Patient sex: F
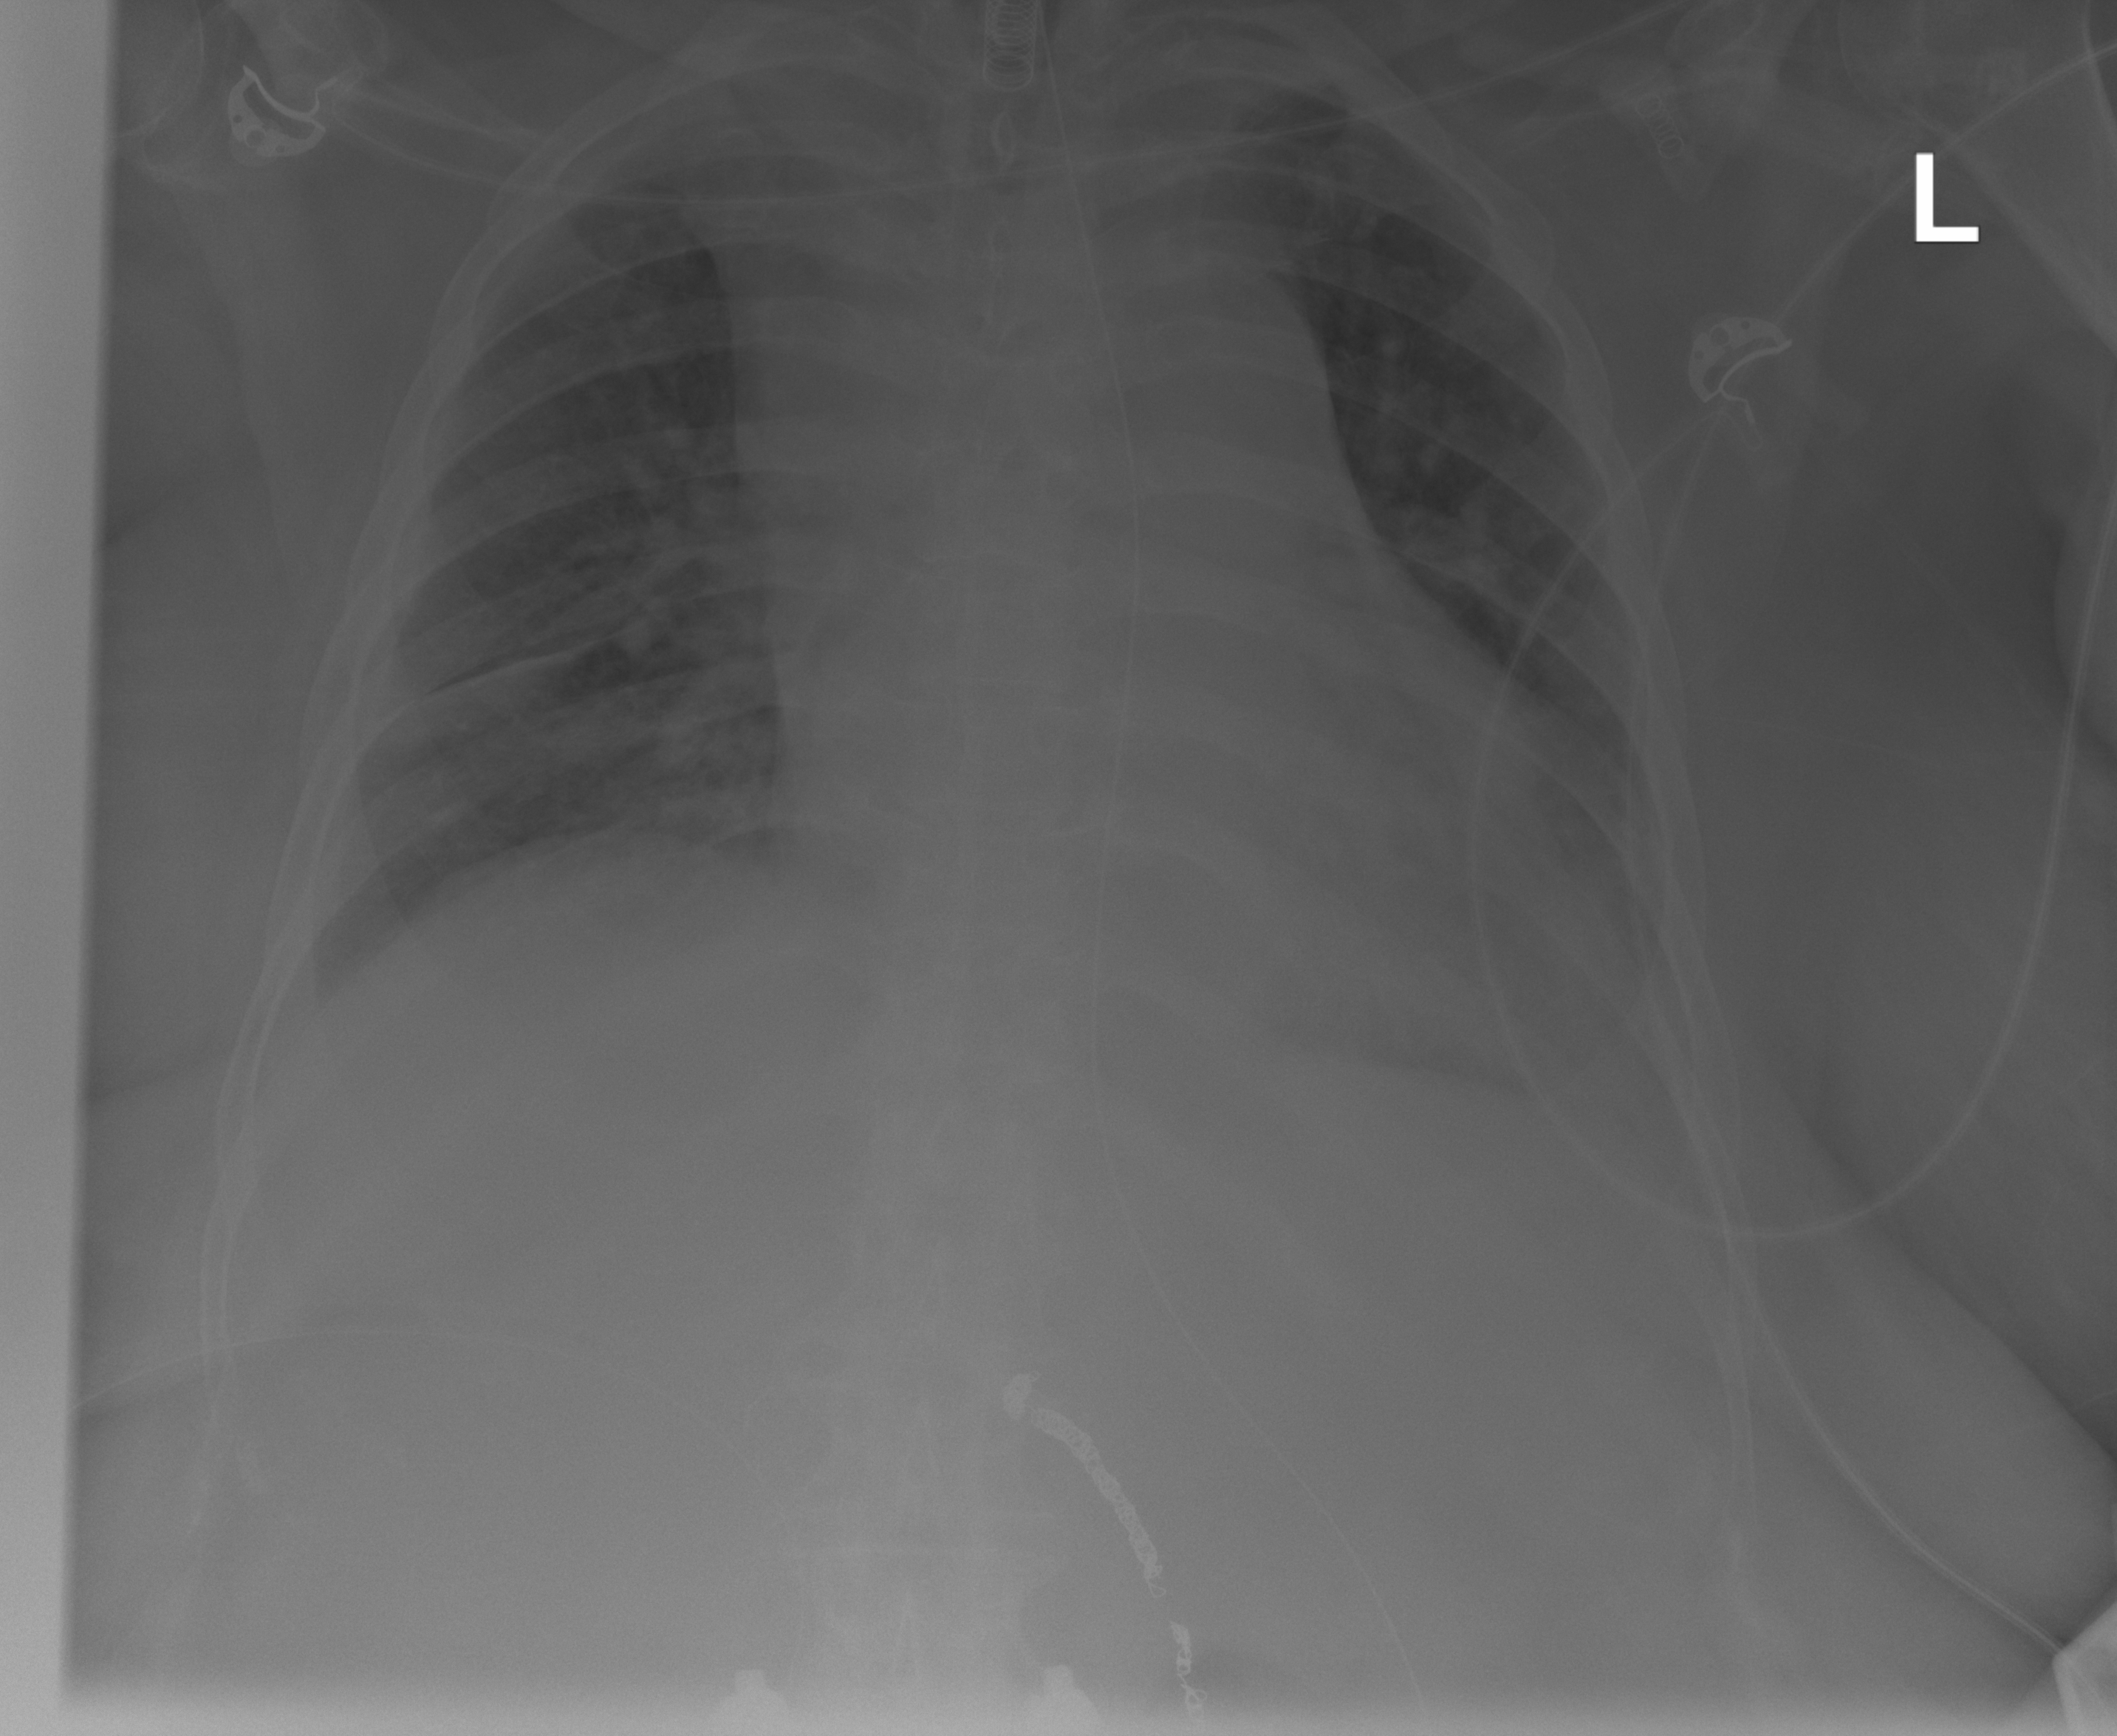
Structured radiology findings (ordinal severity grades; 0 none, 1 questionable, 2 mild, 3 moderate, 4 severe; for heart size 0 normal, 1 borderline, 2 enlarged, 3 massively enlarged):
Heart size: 2
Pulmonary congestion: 2
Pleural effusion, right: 1
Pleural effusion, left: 2
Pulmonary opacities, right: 1
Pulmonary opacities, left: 1
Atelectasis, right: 2
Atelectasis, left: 2